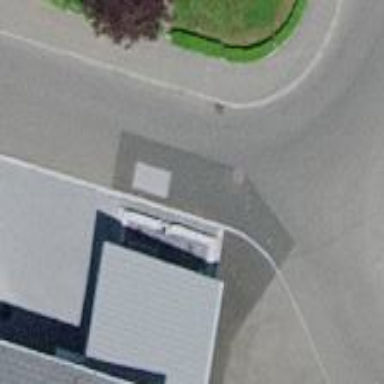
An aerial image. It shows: Group of garages.